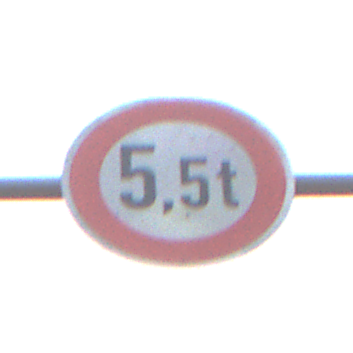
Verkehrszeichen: TatsaechlicheMasse
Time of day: SunriseSunset
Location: Outdoor (Nature)
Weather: PartlyCloudy
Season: NotSpecified
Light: Natural